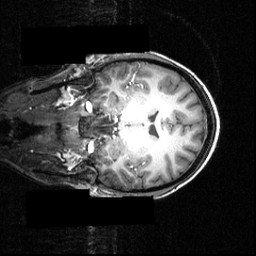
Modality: T1w
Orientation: coronal
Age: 21
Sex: female
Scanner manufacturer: siemens
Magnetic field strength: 3.951 T
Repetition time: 1.5 s
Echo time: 0.00335 s